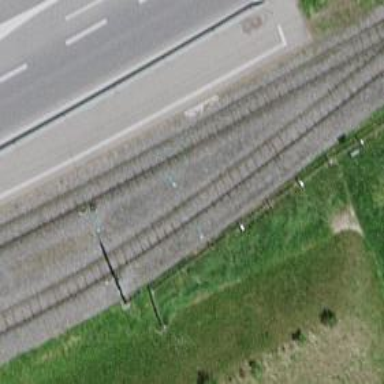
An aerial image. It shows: Narrow-gauge railway with electrified contact line.